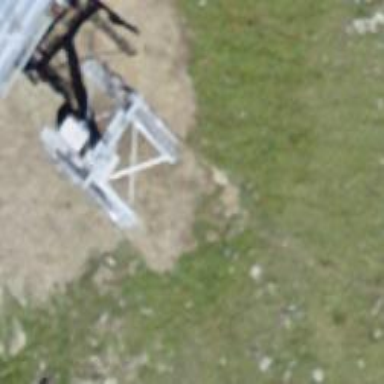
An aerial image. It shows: Pylon for aerialway.